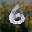
Label: 6